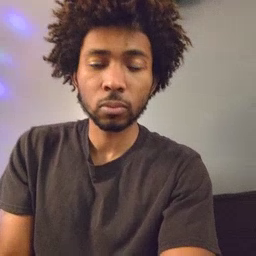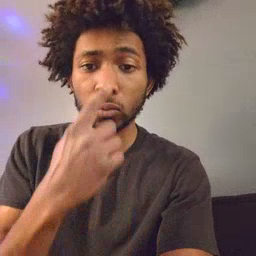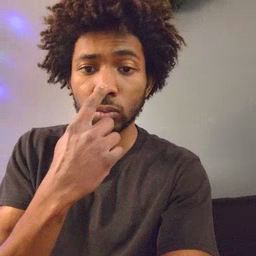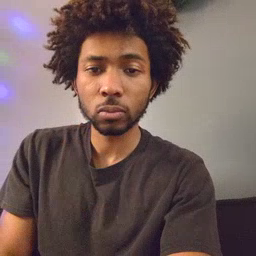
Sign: nose